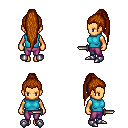
a pixel art fantasy rpg character, female body template, human, tanned skin, teal sleeveless shirt, magenta pants, brunette extra-long topknot hairstyle, metal boots, dagger, four views (front, back, left, right), 2x2 character sprite sheet, small pixel art, hard edges, no anti-aliasing